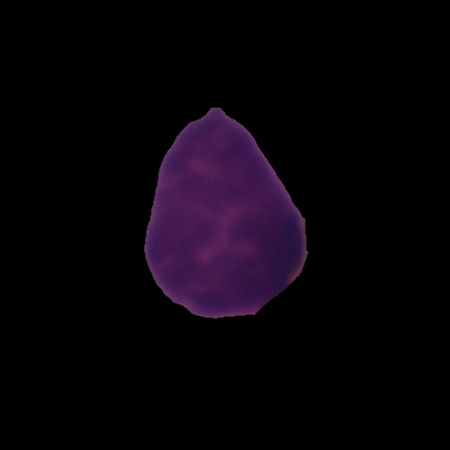
Label: healthy